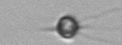
Label: Acanthoica_quattrospina